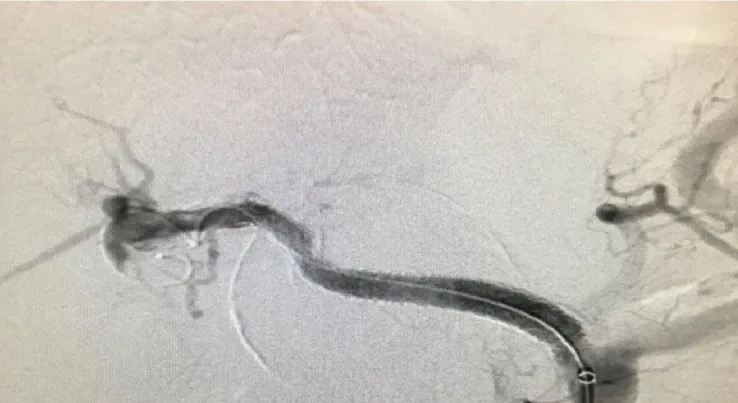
Final arteriography showing adequate placement of the three stents with flow diverted through the covered stents, excluding the aneurysm.
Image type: radiology (ct)